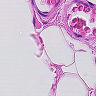
Metastatic tissue present: no